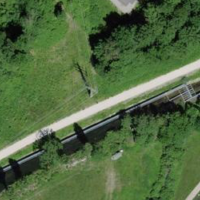
EUNIS habitat code: 41
Species observed at this site:
Salvia pratensis
Mentha spicata